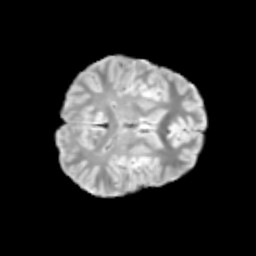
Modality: T2w
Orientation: axial
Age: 11
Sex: male
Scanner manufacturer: siemens
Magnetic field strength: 3 T
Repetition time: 3.8 s
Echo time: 0.07 s